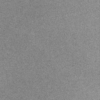
Label: dusty